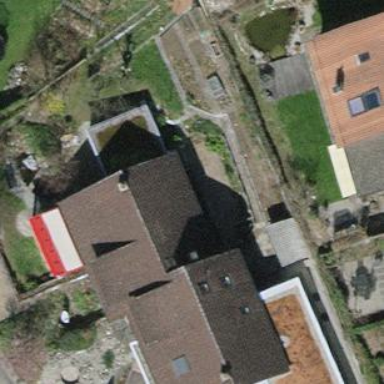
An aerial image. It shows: Semidetached house with gabled tile roof.